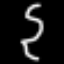
Label: squiggle